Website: home-depot
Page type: newsletter-management
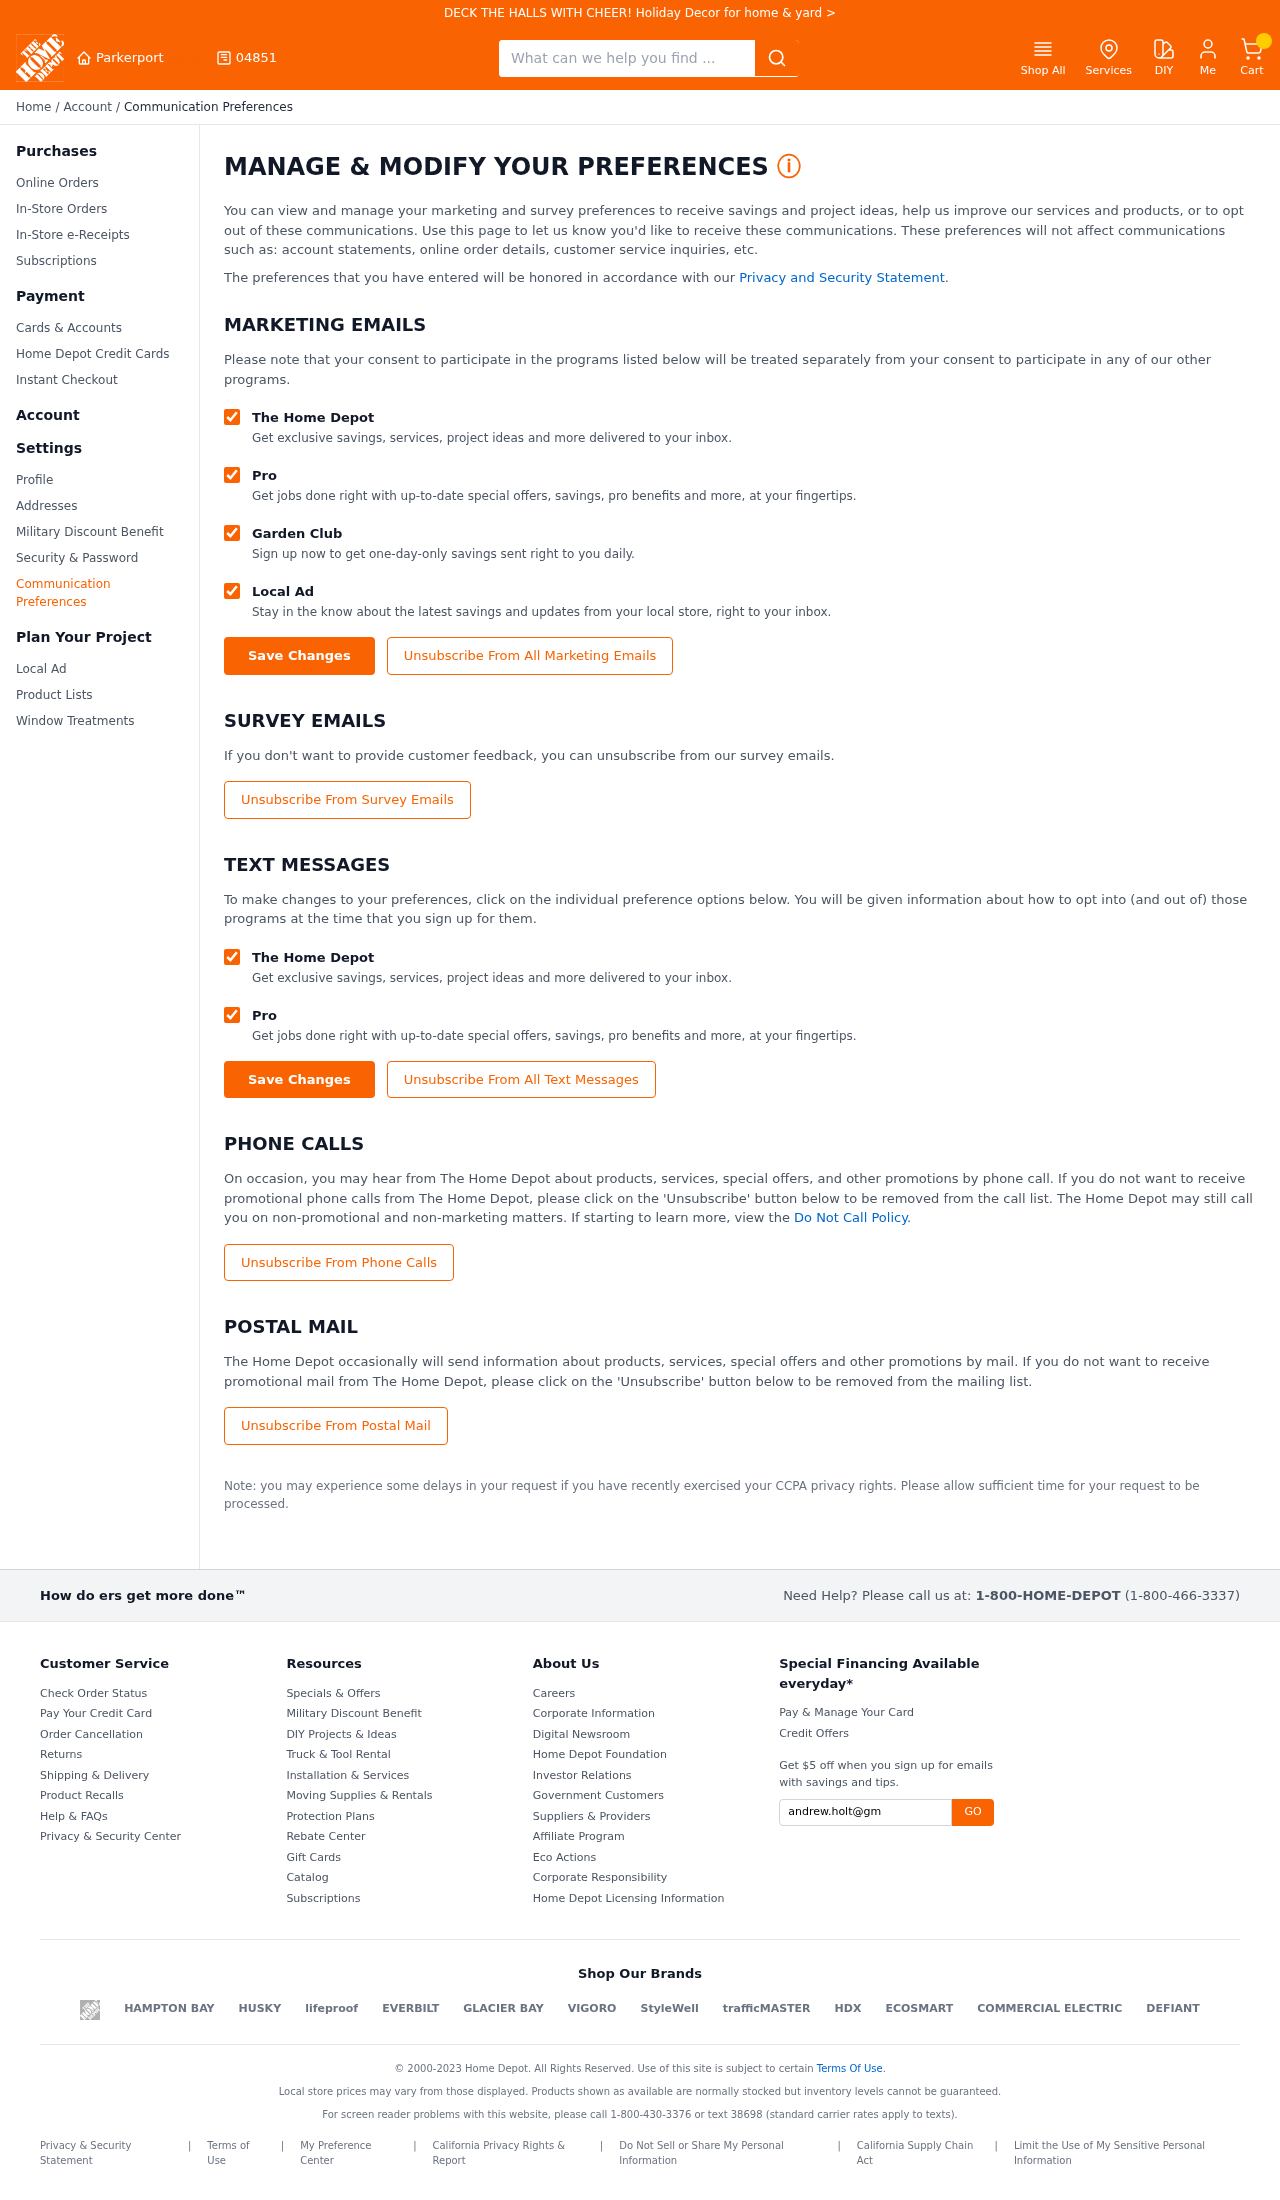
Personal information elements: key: PII_CITY
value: Parkerport
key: PII_POSTCODE
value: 04851
Search elements: key: HEADER_SEARCH
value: What can we help you find ...